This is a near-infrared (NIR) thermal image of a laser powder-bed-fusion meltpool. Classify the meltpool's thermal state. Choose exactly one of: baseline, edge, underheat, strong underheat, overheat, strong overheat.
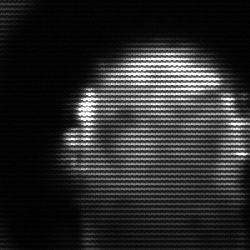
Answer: baseline